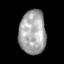
Tissue: skin
Cell type: Epithelial cells
Senescence score: 0.2622
Nuclear area (px): 1149
Mean DAPI intensity: 165.978